Question: Given the following four-coloring problem graph, where part of the region has been pre-colored, how many coloring combinations are there for the remaining region?
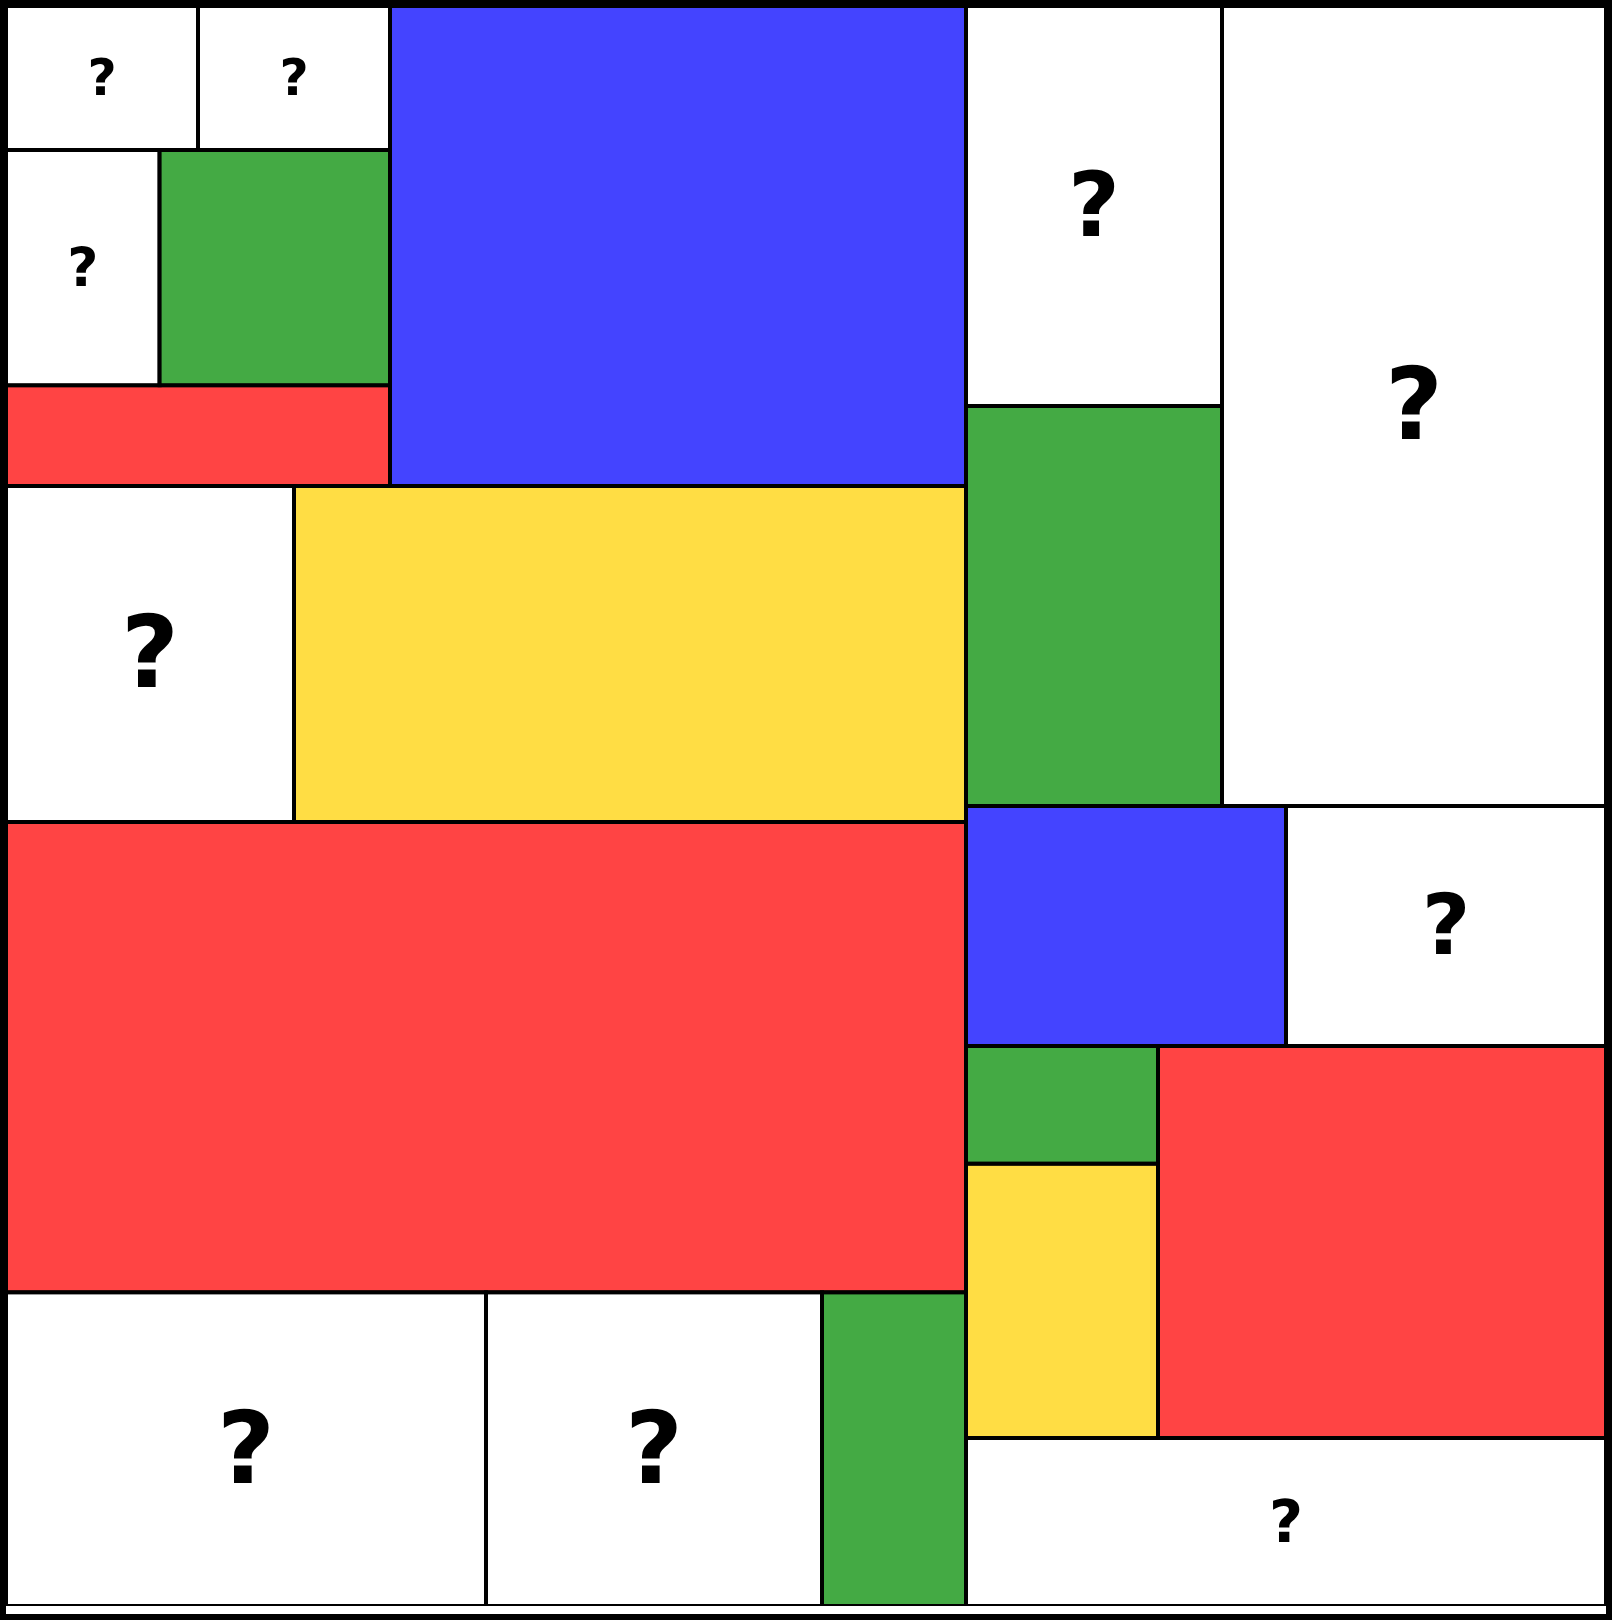
Answer: 21